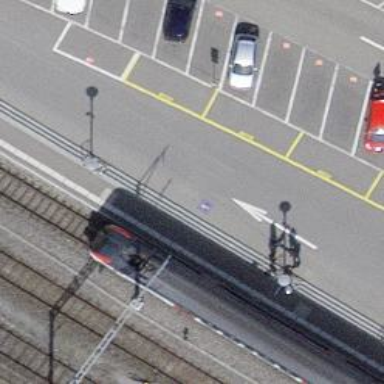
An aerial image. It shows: Close-up of railway platform edge.